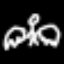
Label: angel